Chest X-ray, AP view. Patient: 71 years old, sex M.
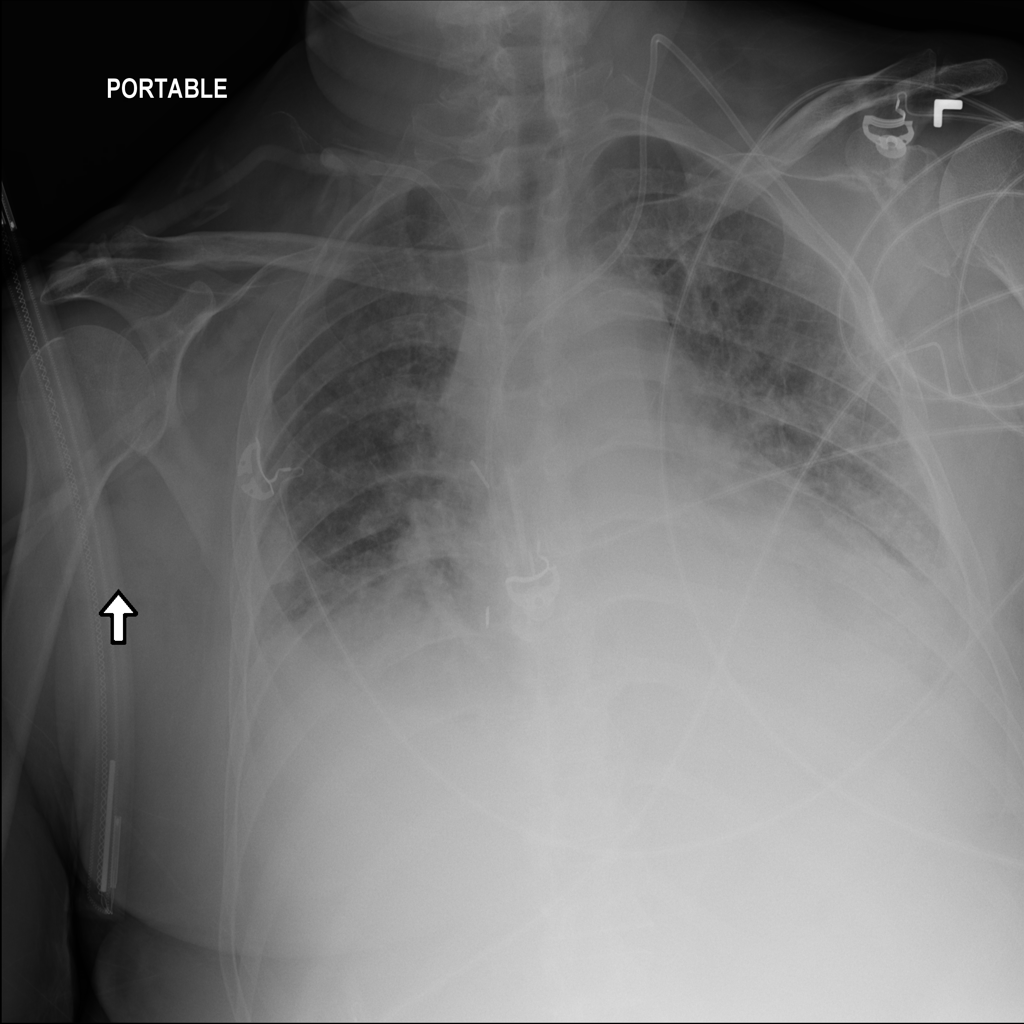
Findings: Atelectasis, Consolidation, Effusion, Infiltration